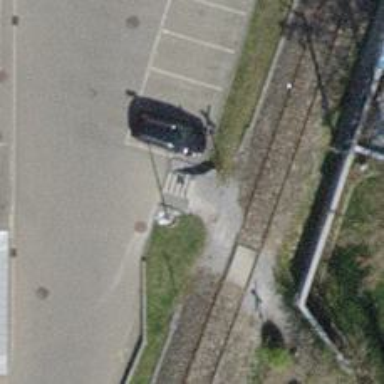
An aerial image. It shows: Concrete steps with ramp.